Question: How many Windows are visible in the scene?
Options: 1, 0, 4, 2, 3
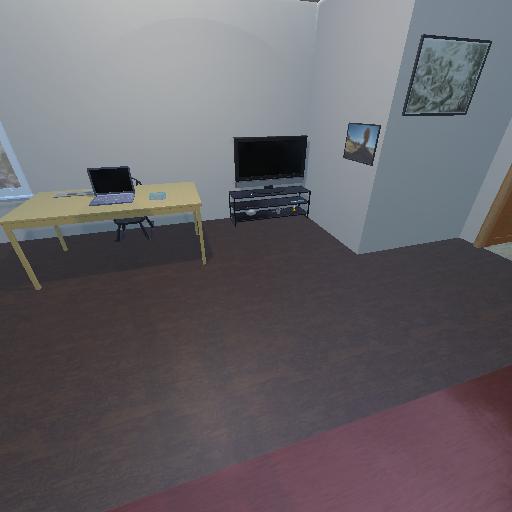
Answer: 1